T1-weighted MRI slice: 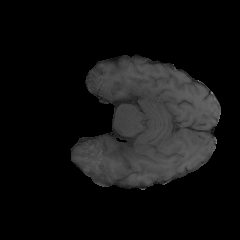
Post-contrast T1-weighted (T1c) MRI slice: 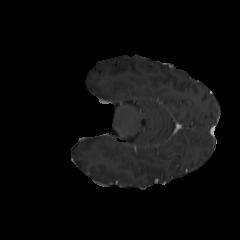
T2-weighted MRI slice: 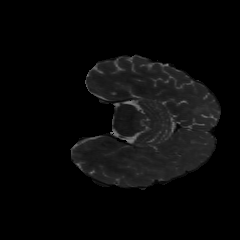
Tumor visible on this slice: no